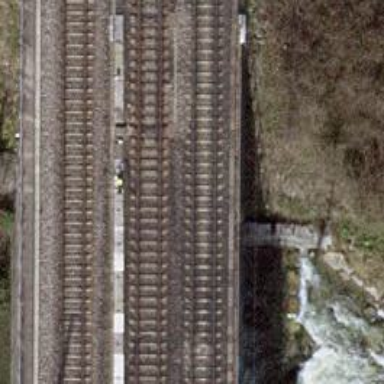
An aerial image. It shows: Railway bridge with electrified tracks and single rail.